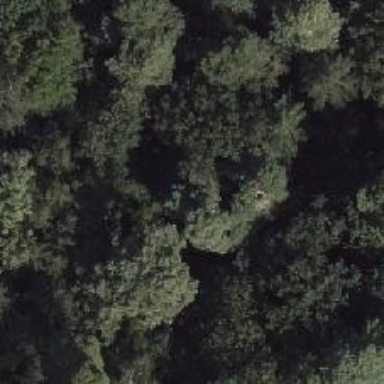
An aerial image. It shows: Section of forest.